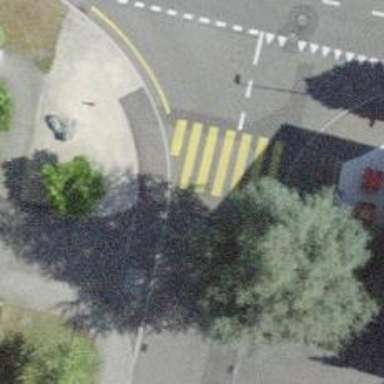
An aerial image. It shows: Uncontrolled zebra crossing with notable zebra markings.